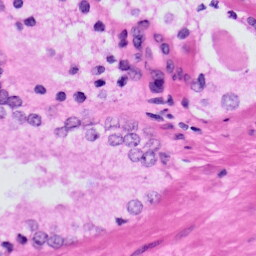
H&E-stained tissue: Prostate